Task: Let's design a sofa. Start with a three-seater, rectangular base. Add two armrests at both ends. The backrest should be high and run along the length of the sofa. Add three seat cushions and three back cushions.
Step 354:
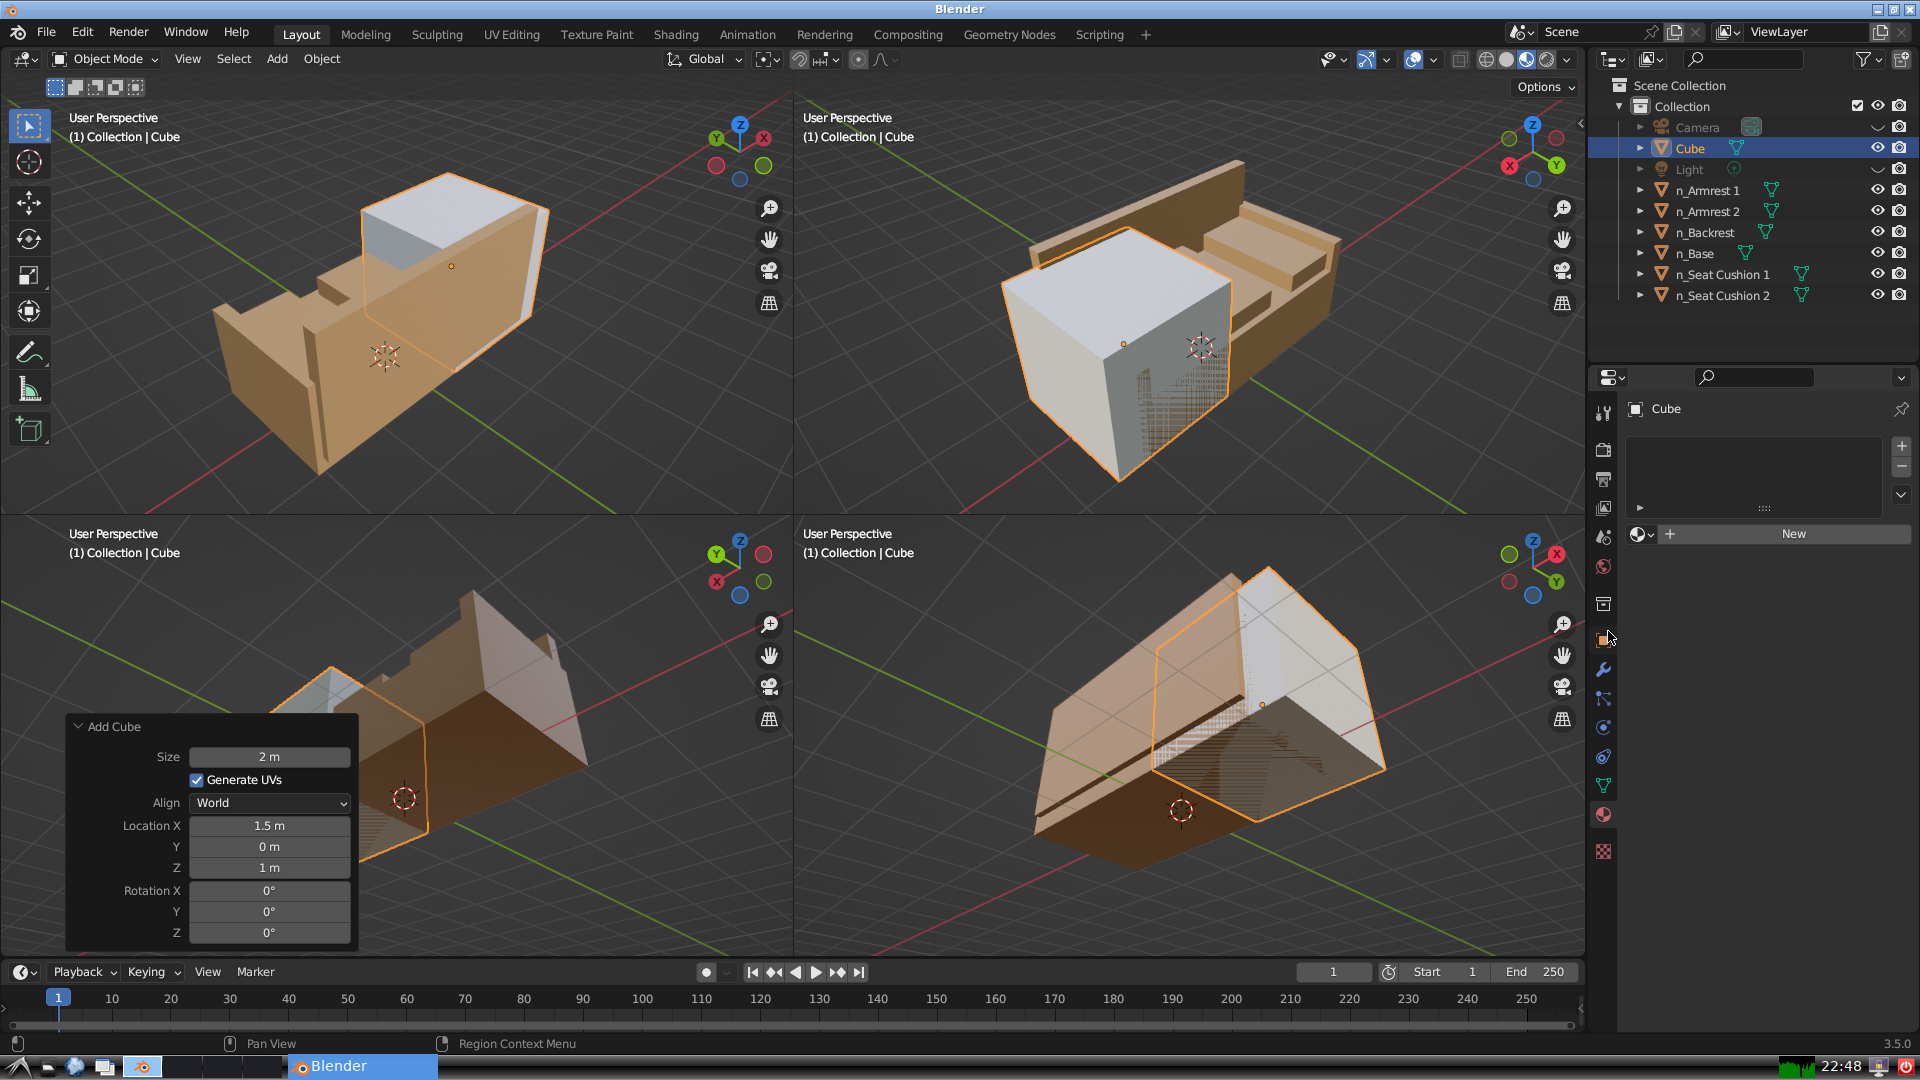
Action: click: no